Field crop: maize
Growth stage: 2
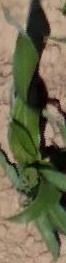
Species: maize